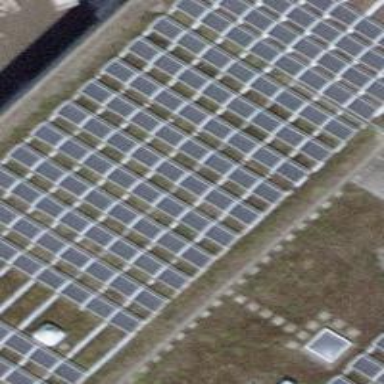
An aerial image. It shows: Solar photovoltaic panel generator.